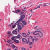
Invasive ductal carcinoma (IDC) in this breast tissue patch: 0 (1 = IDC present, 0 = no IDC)